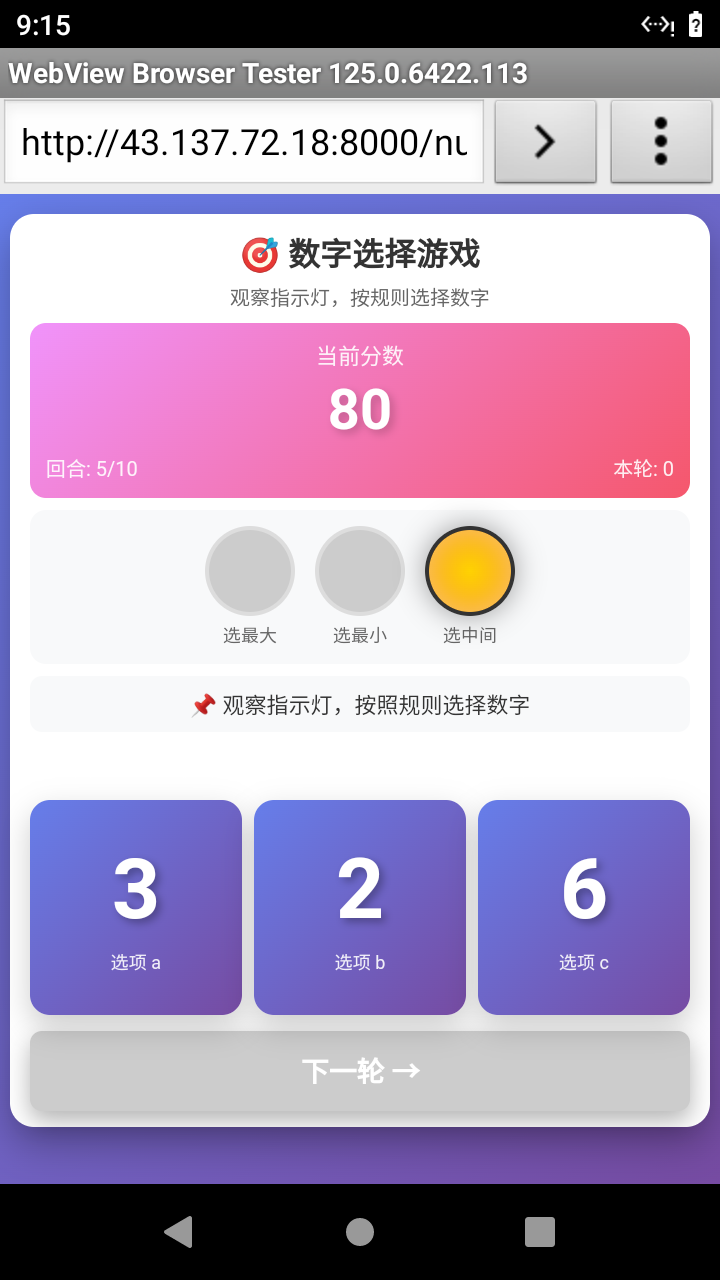

Select the correct number based on the traffic light color.
Answer: 1